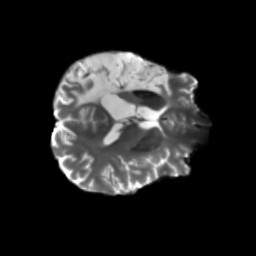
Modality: T2w
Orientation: axial
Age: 43
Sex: male
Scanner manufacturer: siemens
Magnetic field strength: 3 T
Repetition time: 5.25 s
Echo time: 0.08 s